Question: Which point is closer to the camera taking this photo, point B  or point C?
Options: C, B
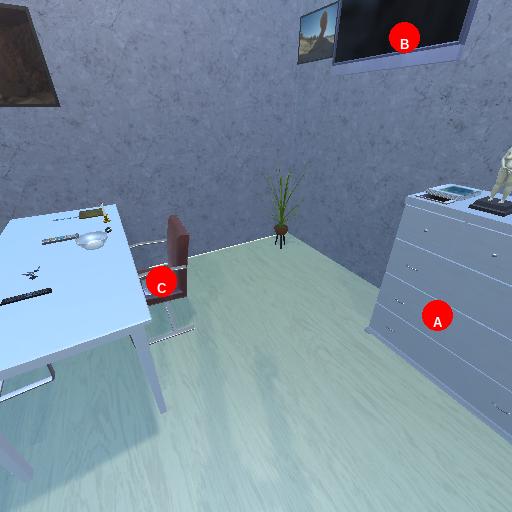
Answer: C